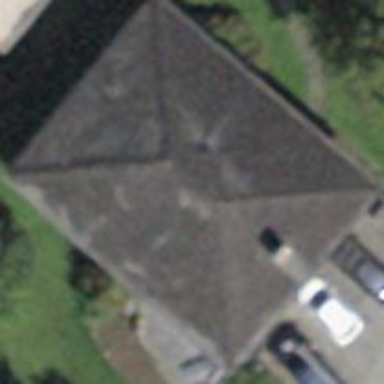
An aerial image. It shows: Detached building.